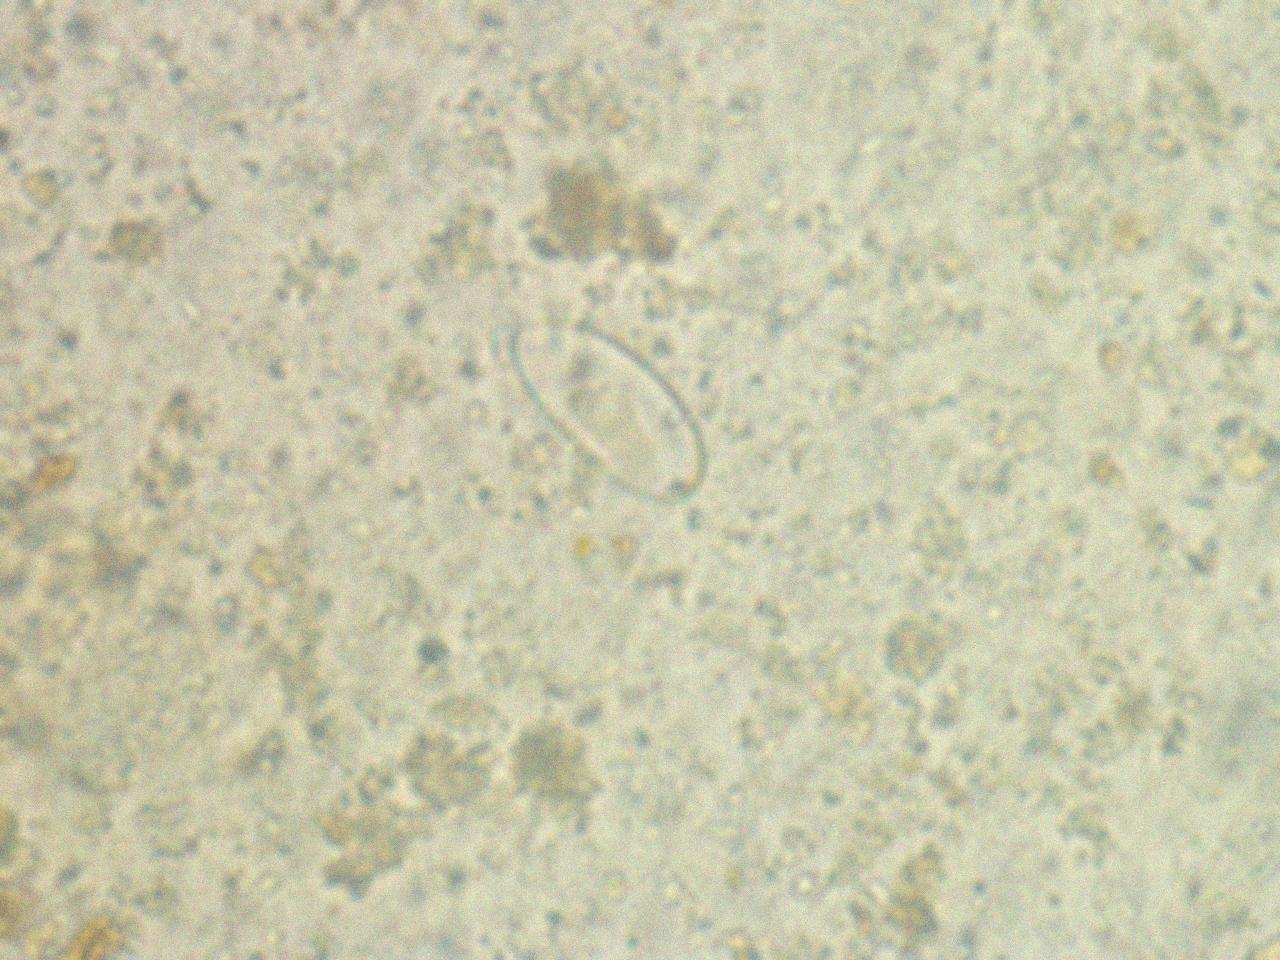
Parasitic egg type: Enterobius vermicularis